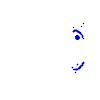
Particle: electron